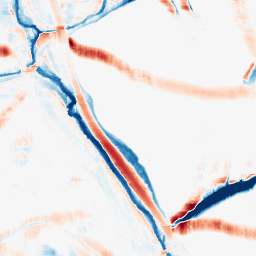
Category: morphological
Decomposition family: morphological_square
Decomposition parameters: operation: average
size: 20
Upsampling method: sinc_blackman
Upsampling parameters: scale: 2
kernel_size: 8
Upsampling scale: 2